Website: macys
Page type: billing-address
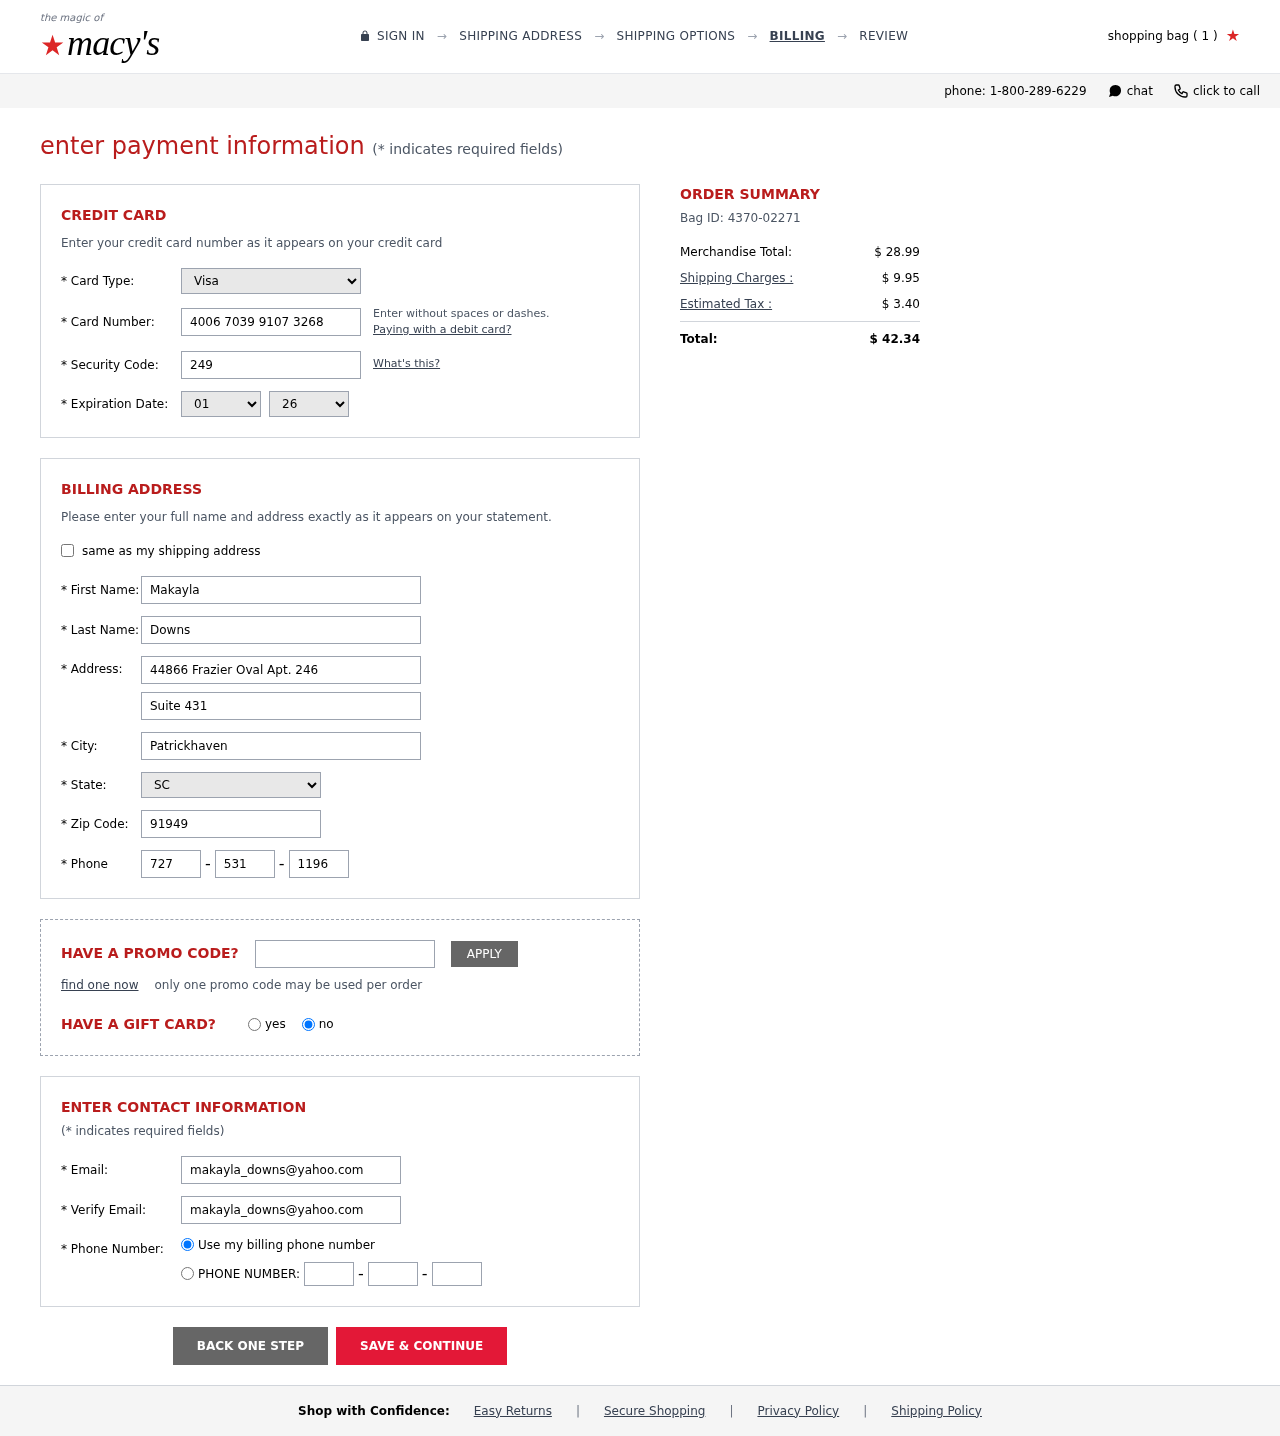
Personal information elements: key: PII_CARD_CVV
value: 249
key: PII_CARD_EXPIRY_MONTH
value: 01
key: PII_CARD_EXPIRY_YEAR
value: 26
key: PII_CARD_NUMBER
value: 4006 7039 9107 3268
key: PII_CARD_TYPE
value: Visa
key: PII_CITY
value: Patrickhaven
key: PII_EMAIL
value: makayla_downs@yahoo.com
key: PII_FIRSTNAME
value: Makayla
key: PII_LASTNAME
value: Downs
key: PII_PHONE_AREA
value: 727
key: PII_PHONE_PREFIX
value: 531
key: PII_PHONE_SUFFIX
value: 1196
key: PII_POSTCODE
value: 91949
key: PII_STATE_ABBR
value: SC
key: PII_STREET
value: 44866 Frazier Oval Apt. 246
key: PII_STREET2
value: Suite 431
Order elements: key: ORDER_NUM_ITEMS
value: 1
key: ORDER_ID
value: Bag ID: 4370-02271
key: ORDER_SUBTOTAL
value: $ 28.99
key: ORDER_SHIPPING_COST
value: $ 9.95
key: ORDER_TAX
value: $ 3.40
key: ORDER_TOTAL
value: $ 42.34